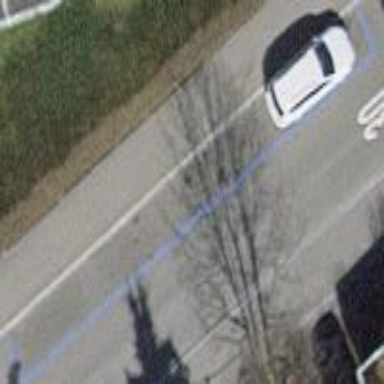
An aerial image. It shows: Parking lane with asphalt surface.